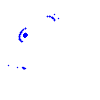
Particle: pion